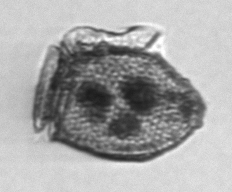
Label: Dinophysis_norvegica